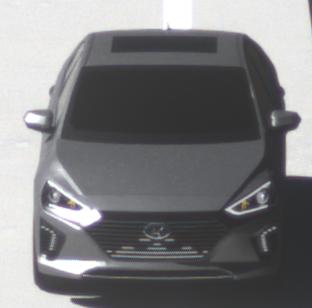
Make: Hyundai
Model: IONIQ Hybrid
Detailed model: IONIQ (AE) Hybrid
Model produced from: 2016/10
Model produced until: 2018/08
Doors: 5
Color: gray
Road condition: dry road
Daytime: midday
Contrast: high contrast